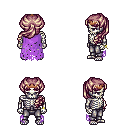
a pixel art fantasy rpg character, male body template, skeleton, maroon tattered cape, metal pants, white blonde princess hairstyle, bronze tiara, bracelets, four views (front, back, left, right), 2x2 character sprite sheet, small pixel art, hard edges, no anti-aliasing